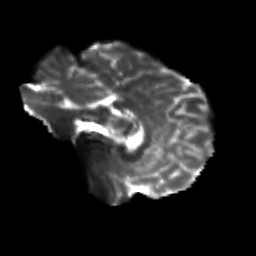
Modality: T2w
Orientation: sagittal
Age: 24
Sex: male
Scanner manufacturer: siemens
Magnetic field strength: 3 T
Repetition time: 3.5 s
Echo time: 0.113 s